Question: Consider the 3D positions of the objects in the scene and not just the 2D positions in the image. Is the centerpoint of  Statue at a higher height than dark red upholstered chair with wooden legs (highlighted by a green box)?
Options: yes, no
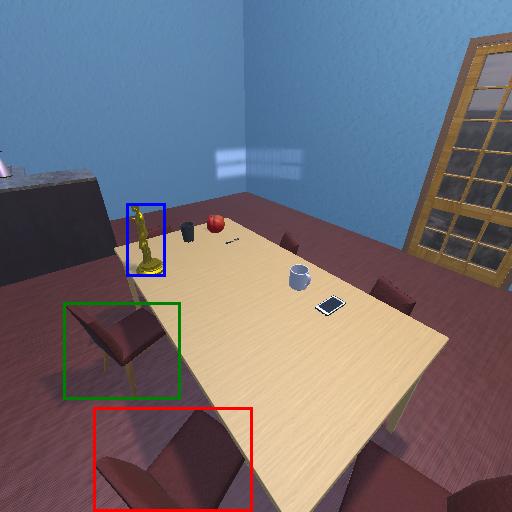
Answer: yes